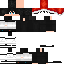
A female human skin with dark skin, wearing brown helmet dressed in a black hoodie and black pants, featuring a closed mouth.